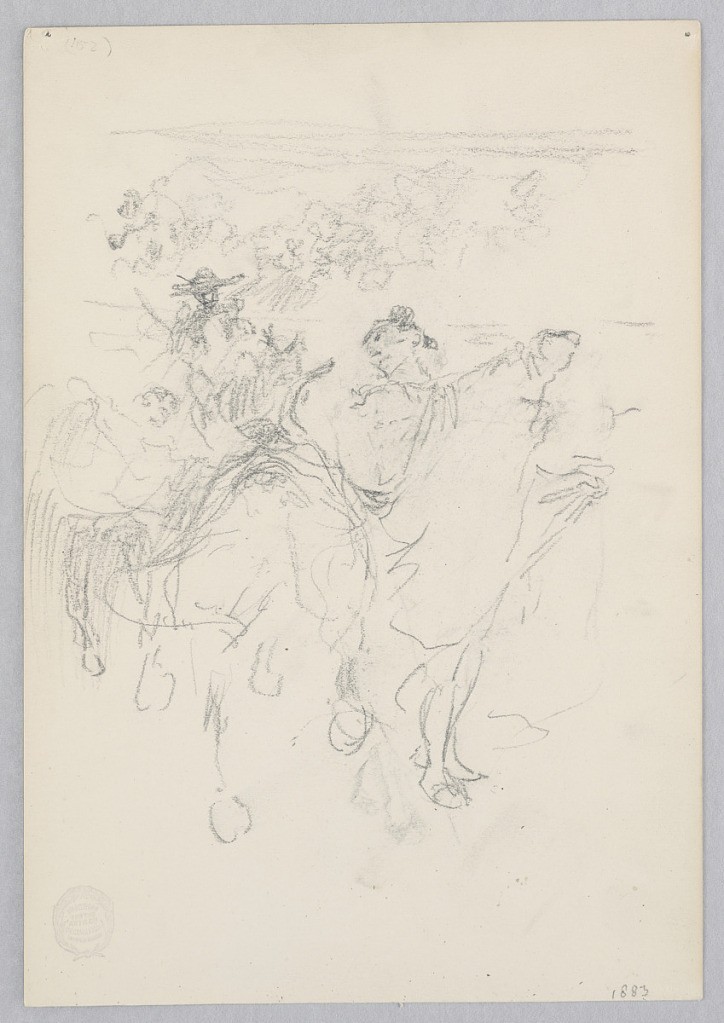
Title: Men on horseback
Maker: Robert Frederick Blum, American, 1857–1903
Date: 1883
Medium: Graphite on wove paper
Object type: Drawing
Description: Sketch of two male figures on horseback with a crowd in the distance.